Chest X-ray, PA view. Patient: 54 years old, sex F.
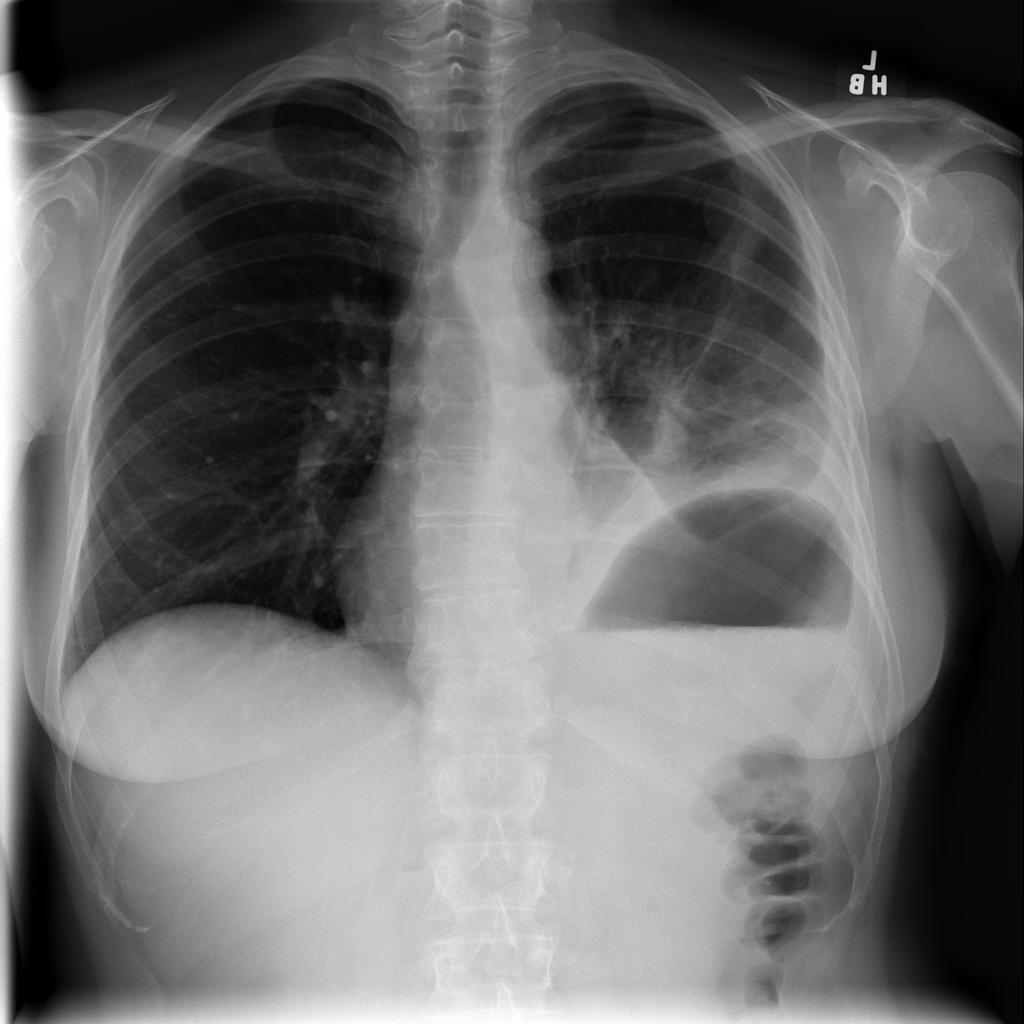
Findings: Atelectasis, Effusion, Infiltration, Nodule, Pleural_Thickening